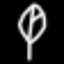
Label: leaf